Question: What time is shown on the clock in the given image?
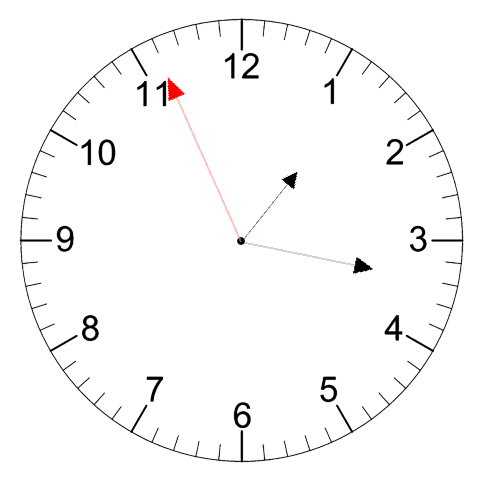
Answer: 01:16:56